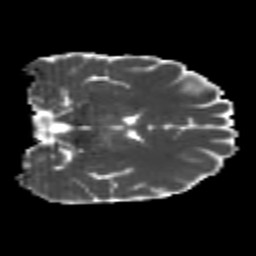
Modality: MD
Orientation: coronal
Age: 23
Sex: female
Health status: healthy
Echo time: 0.074 s